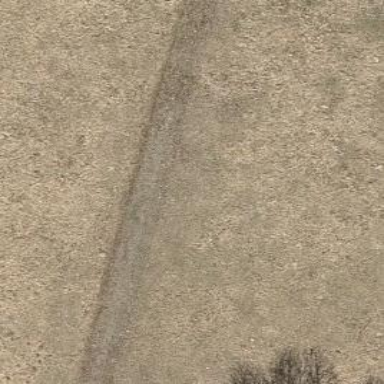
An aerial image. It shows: Grassy track road with grade 4 track type.